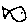
Label: fish